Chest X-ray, AP view. Patient: 57 years old, sex M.
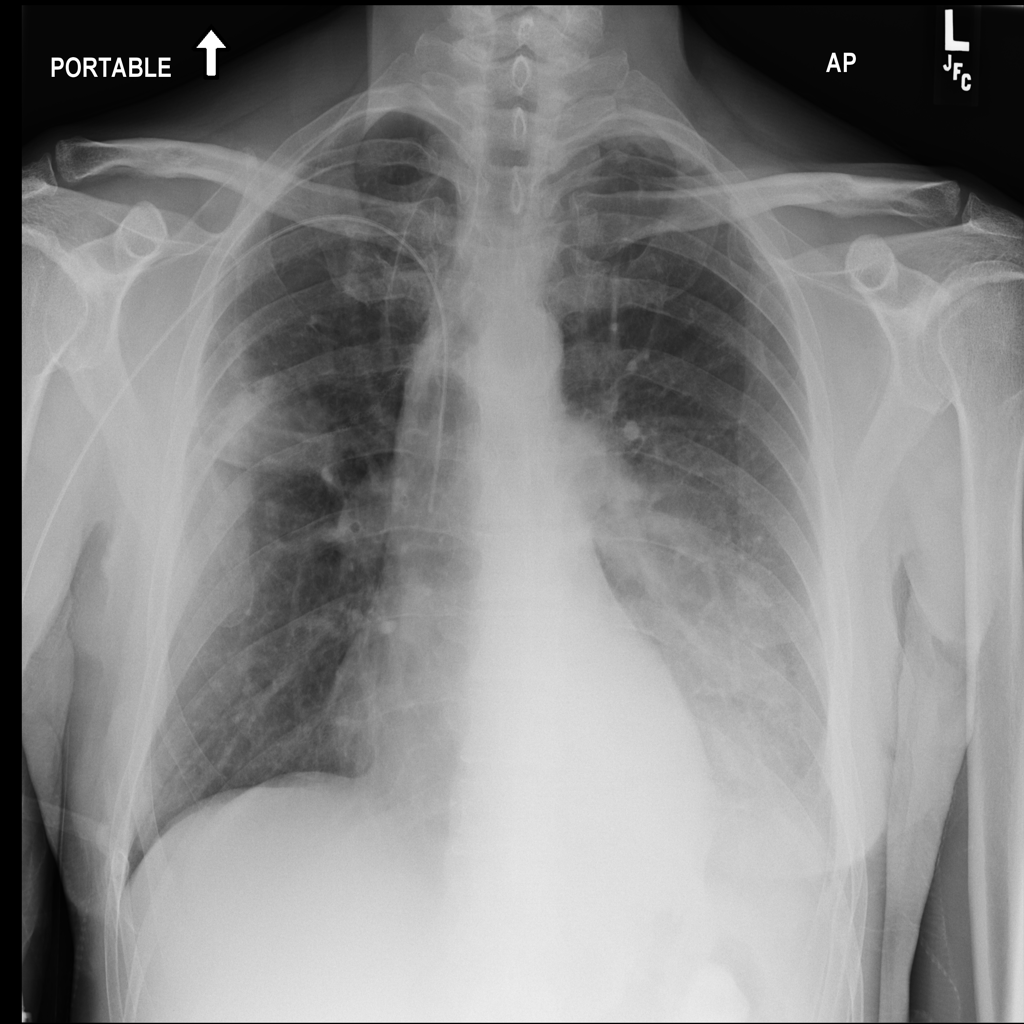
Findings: Atelectasis